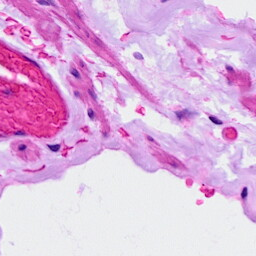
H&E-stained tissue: Ovarian